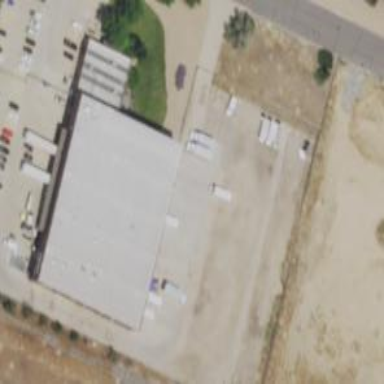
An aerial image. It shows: Warehouse building.